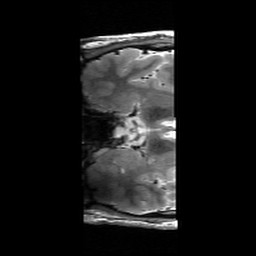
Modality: T2w
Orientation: coronal
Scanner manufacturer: siemens
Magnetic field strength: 6.98 T
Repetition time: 5.65 s
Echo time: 0.044 s